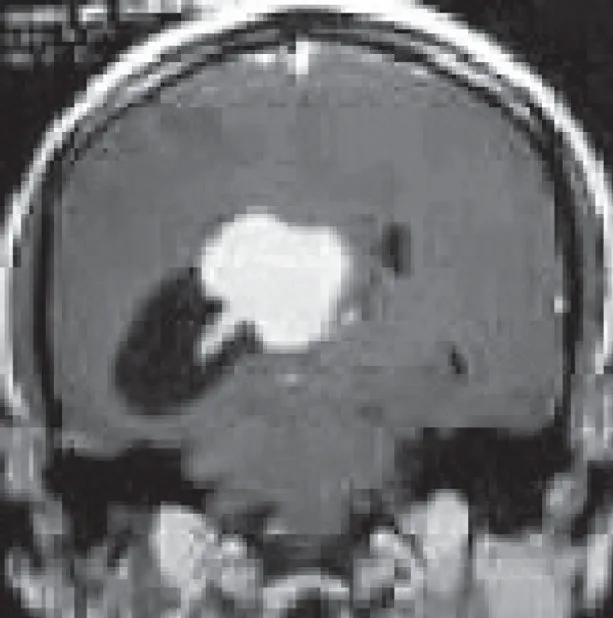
Pre-op MRI Brain, T2W coronal section showing a well-defined lobulated hyperintense mass lesion in atrium of the right lateral ventricle causing mass effect in form of dilated occipital horn of right lateral ventricle.
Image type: radiology (mri)